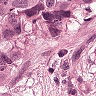
Metastatic tissue present: yes